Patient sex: M
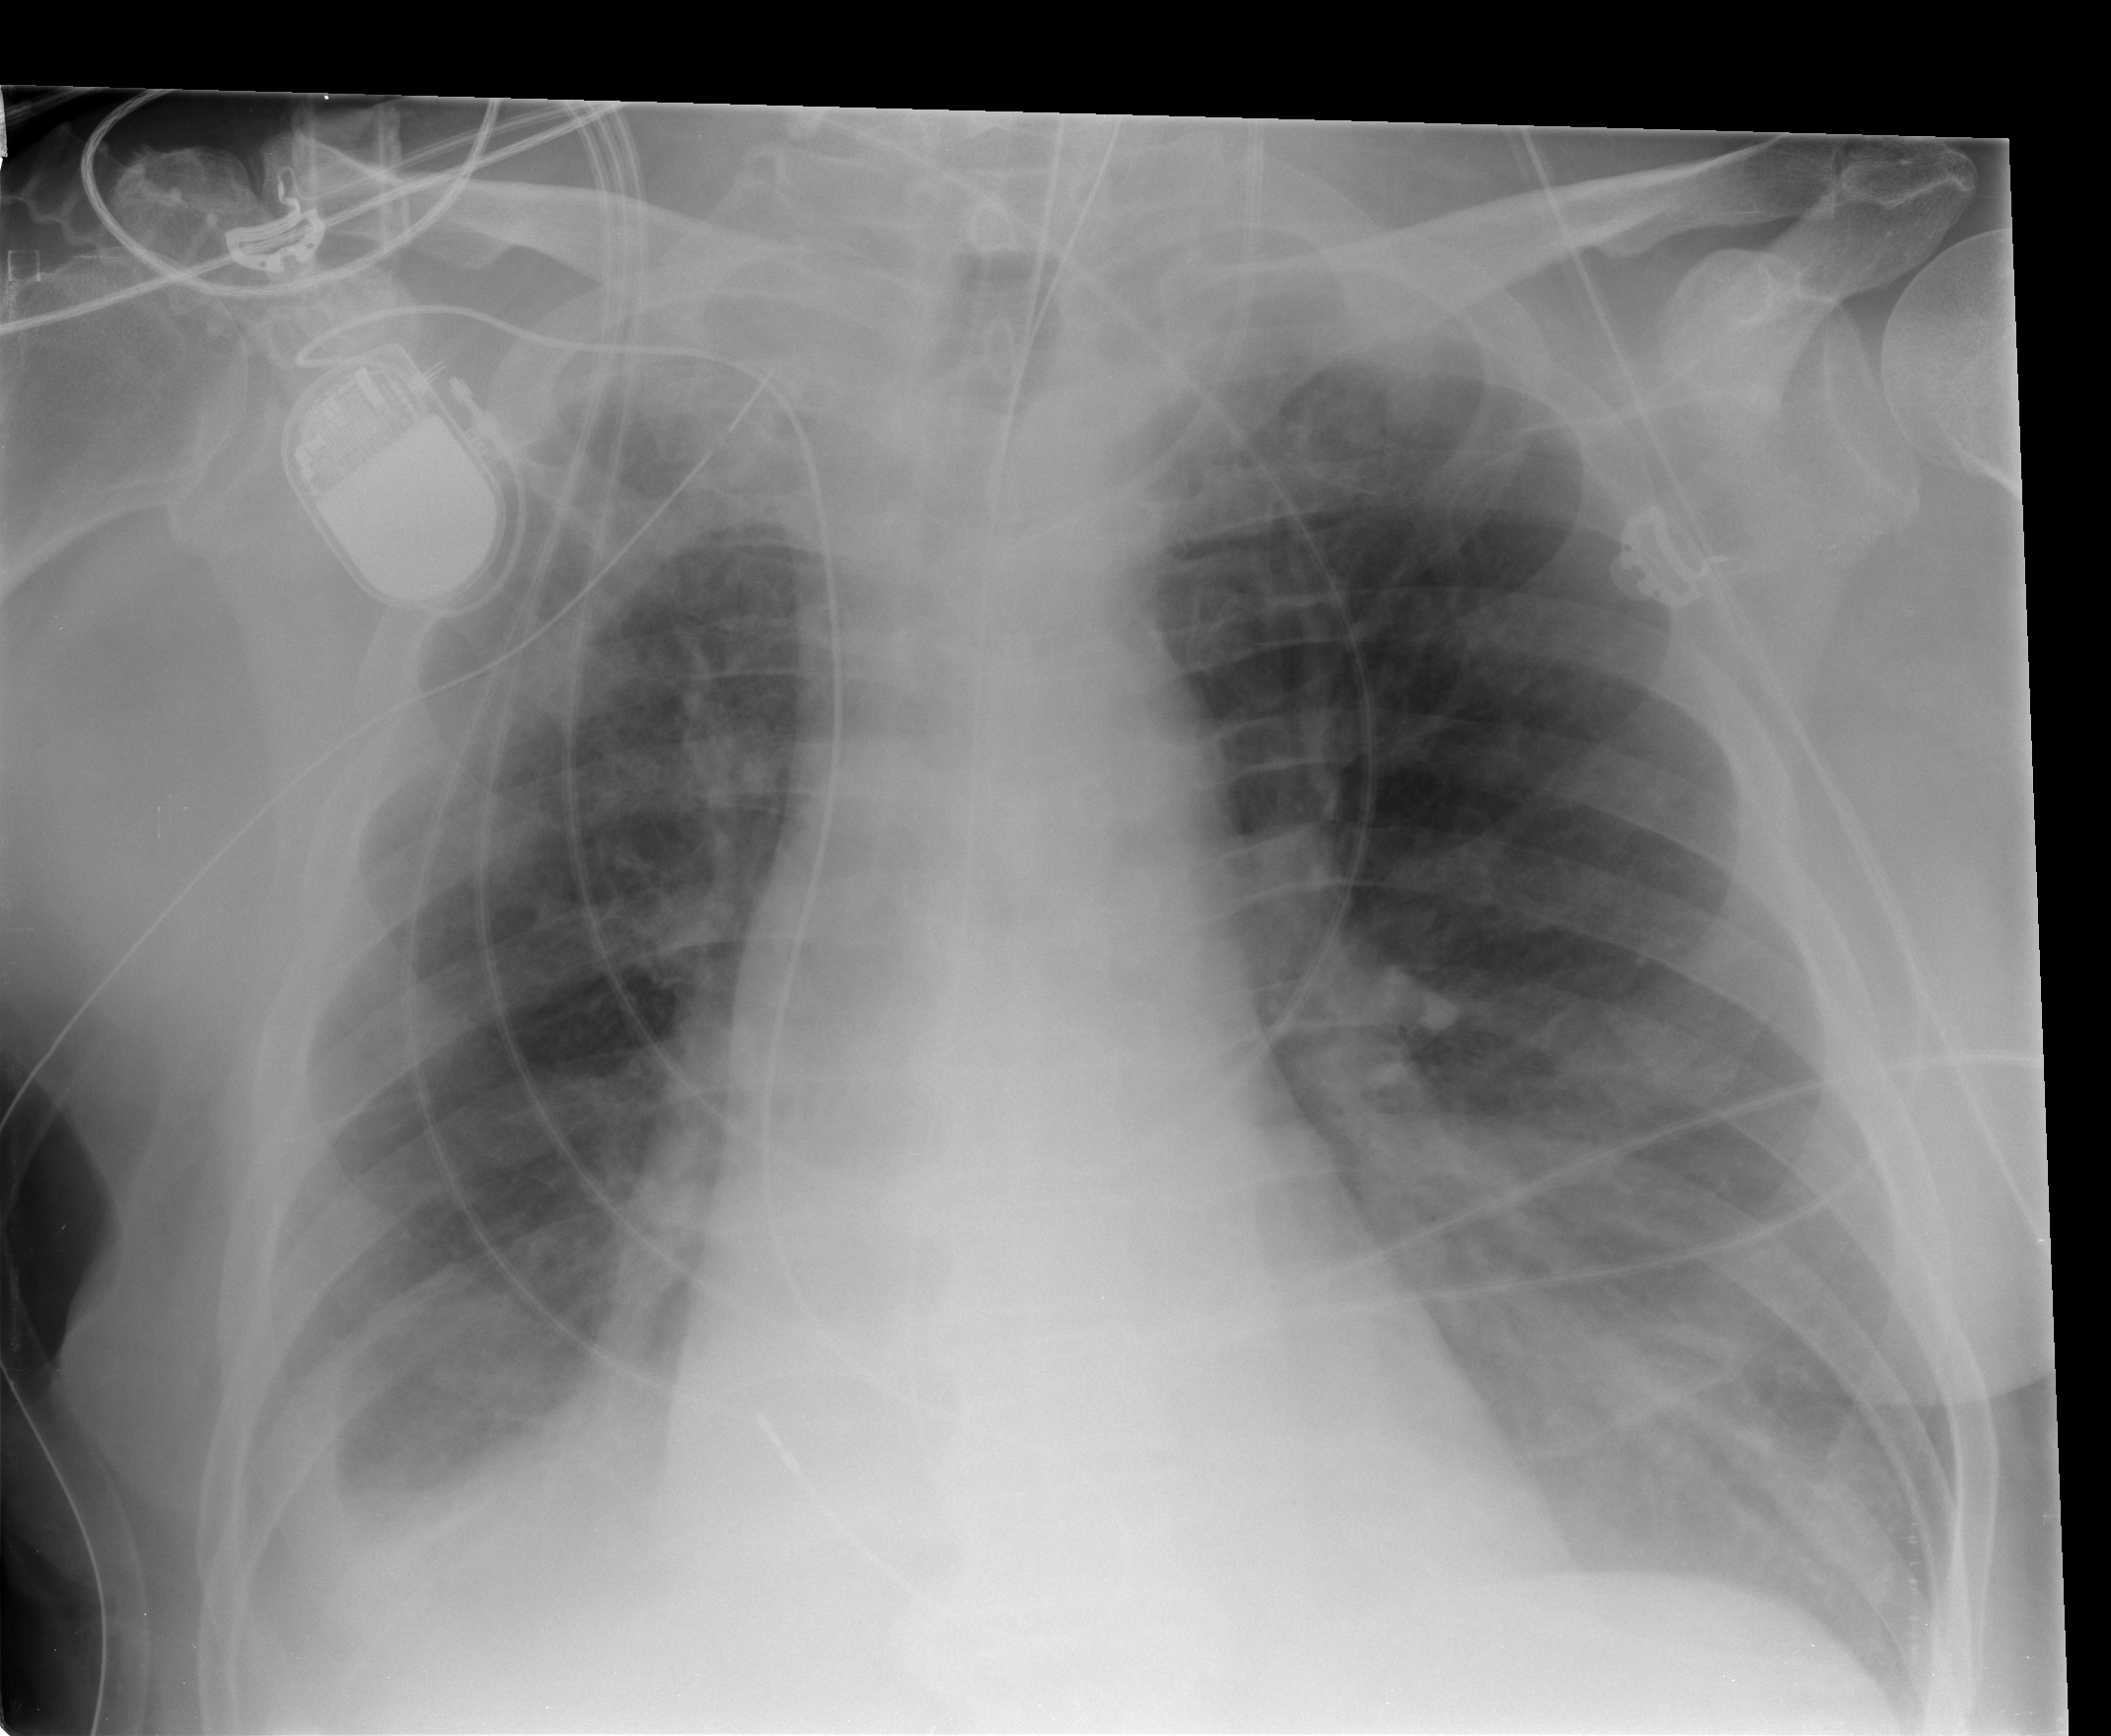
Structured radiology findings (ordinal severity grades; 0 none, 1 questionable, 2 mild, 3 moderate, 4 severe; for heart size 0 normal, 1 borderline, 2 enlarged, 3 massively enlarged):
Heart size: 1
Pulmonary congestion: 2
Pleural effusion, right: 2
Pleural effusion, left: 2
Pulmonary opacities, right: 2
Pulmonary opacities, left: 1
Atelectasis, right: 2
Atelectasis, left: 2